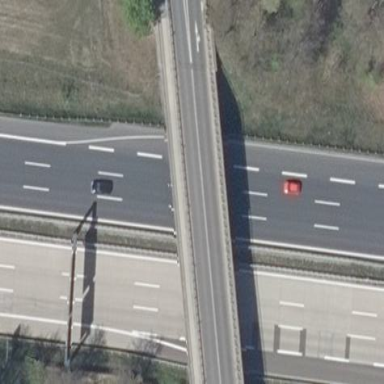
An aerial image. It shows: Bridge with beam structure.